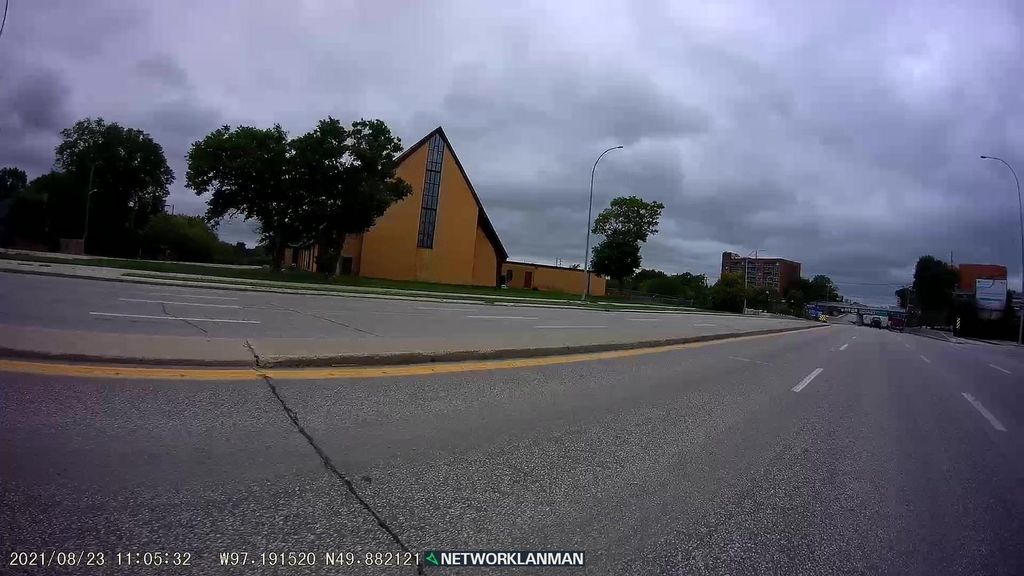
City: winnipeg